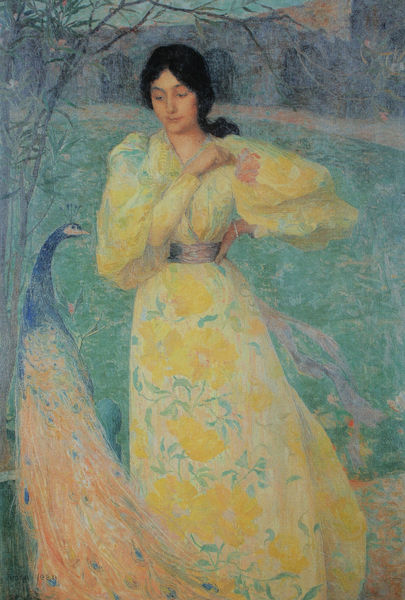
Titel: Junges Mädchen mit Pfau
Künstler: Edmond Aman-Jean
Standort: Paris
Institution: Musée des Arts Décoratifs
Schlagwörter: baum, blau, blätter, gemälde, hand, himmel, kopf, vogel, wasser, gelb, grün, landschaft, mädchen, see, teich, ufer, äste, blumen, bunt, finger, frau, frisur, grau, kleid, orange, schwarz, türkis, weiss, blick, blüte, blüten, dame, gebäude, gras, gürtel, haus, park, rasen, tier, weg, wiese, muster, schleife, arm, arme, augen, band, federn, gefieder, stehen, ärmel, hals, hände, portrait, zweige, gewand, haare, pose, augenbrauen, locken, puffärmel, rosa, zart, garten, schwanz, schärpe, taille, sommer, schnabel, bogen, lila, tag, violett, herbst, hof, winter, jugendstil, weiblich, floral, stil, tor, bögen, zweig, asiatisch, pfau, harme, armband, eitel, eitelkeit, geäst, bambus, tur, eleganz, rondell, bägen, schwarzhaarig, pfauenaugen, porös, armereif, fliral, garten park, zitronengelb